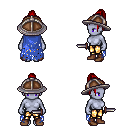
a pixel art fantasy rpg character, female body template, dark elf, purple skin, blue tattered cape, gold greaves, red short topknot hairstyle, chain helm, brown shoes, dagger, four views (front, back, left, right), 2x2 character sprite sheet, small pixel art, hard edges, no anti-aliasing